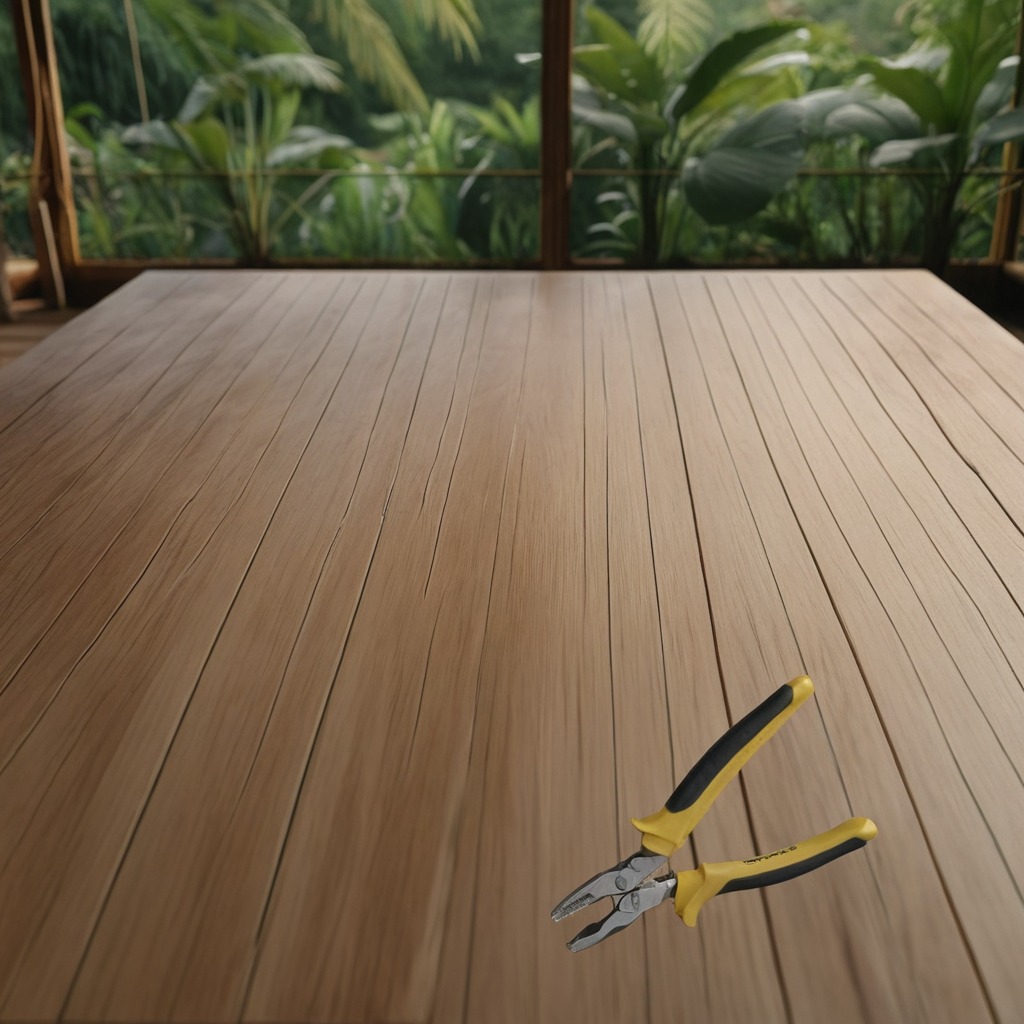
A plier is lying on a wooden table inside a jungle field workshop tent.